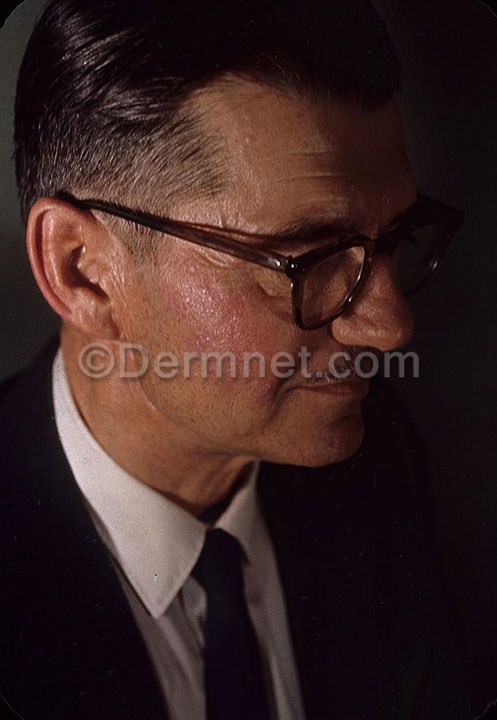
Disease: Cellulitis Impetigo and other Bacterial Infections